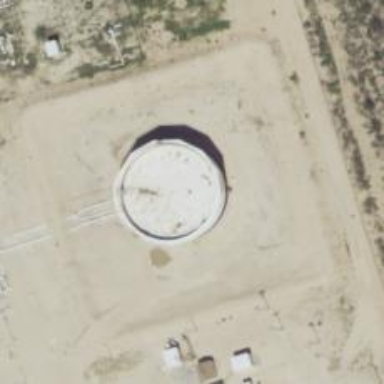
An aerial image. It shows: Storage tank that is man-made.